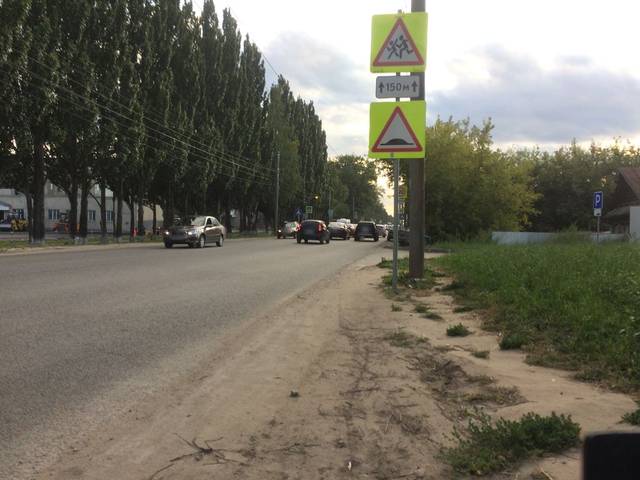
Region: Russia
Coordinates: 56.641, 47.851